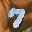
Label: 7